Question: SOLUTION:
'''
function REDCapImportRecord() {
const url = 'https://redcap.INSTITUTION.edu/api/'
const testdata = [{
record_id: 'TEST123456',
testfield: 'test'
}]
const body = new FormData();
body.append('token', 'MYTOKEN');
body.append('content', 'record');
body.append('format', 'json');
body.append('data', JSON.stringify(testdata));
const params = {
method: 'POST',
body,
}
return fetch(url, params)
.then(data => {
console.log('fetch data: ', data)
})
.catch(error => console.log('Error: ', error))
}
'''
---
Original question:
I'm creating a React Native app to interface with REDCap and am having difficulty utilizing the API in Javascript.
I've enabled all privileges on REDCap, and I'm able to make calls successfully using PHP and in the REDCap API Playground.
For the app, I'm using fetch:
'''
async function REDCapImport() {
const url = 'https://redcap.med.INSTITUTION.edu/api/'
const testdata = {
record_id: 'TEST1234',
test_field: 'TEST'
}
const params = {
method: 'POST',
token: 'MYTOKEN',
content: 'record',
format: 'json',
type: 'flat',
overwriteBehavior: 'normal',
forceAutoNumber: false,
data: JSON.stringify(testdata),
returnContent: 'count',
returnFormat: 'json',
}
return await fetch(url, params)
.then(data => {
console.log('fetch data: ', data)
})
.then(response => console.log('Response: ', response))
.catch(error => console.log('Error: ', error))
}
}
'''
Here is the PHP that works:
'''
<?php
$data = array(
'token' => 'MYTOKEN',
'content' => 'record',
'format' => 'json',
'type' => 'flat',
'overwriteBehavior' => 'normal',
'forceAutoNumber' => 'false',
'data' => $testdata,
'returnContent' => 'count',
'returnFormat' => 'json'
);
$ch = curl_init();
curl_setopt($ch, CURLOPT_URL, 'https://redcap.med.upenn.edu/api/');
curl_setopt($ch, CURLOPT_RETURNTRANSFER, true);
curl_setopt($ch, CURLOPT_SSL_VERIFYPEER, false);
curl_setopt($ch, CURLOPT_VERBOSE, 0);
curl_setopt($ch, CURLOPT_FOLLOWLOCATION, true);
curl_setopt($ch, CURLOPT_AUTOREFERER, true);
curl_setopt($ch, CURLOPT_MAXREDIRS, 10);
curl_setopt($ch, CURLOPT_CUSTOMREQUEST, 'POST');
curl_setopt($ch, CURLOPT_FRESH_CONNECT, 1);
curl_setopt($ch, CURLOPT_POSTFIELDS, http_build_query($data, '', '&'));
$output = curl_exec($ch);
print $output;
curl_close($ch);
'''
I get a 403 error:

It seems even that in the params object, if I remove the API token it doesn't change the error -- it still returns 403.
It works just fine in PHP, so I feel like I'm doing something wrong as my token and privileges indeed work.
Any help about how to get this request to work in Javascript would be greatly appreciated. Thanks!
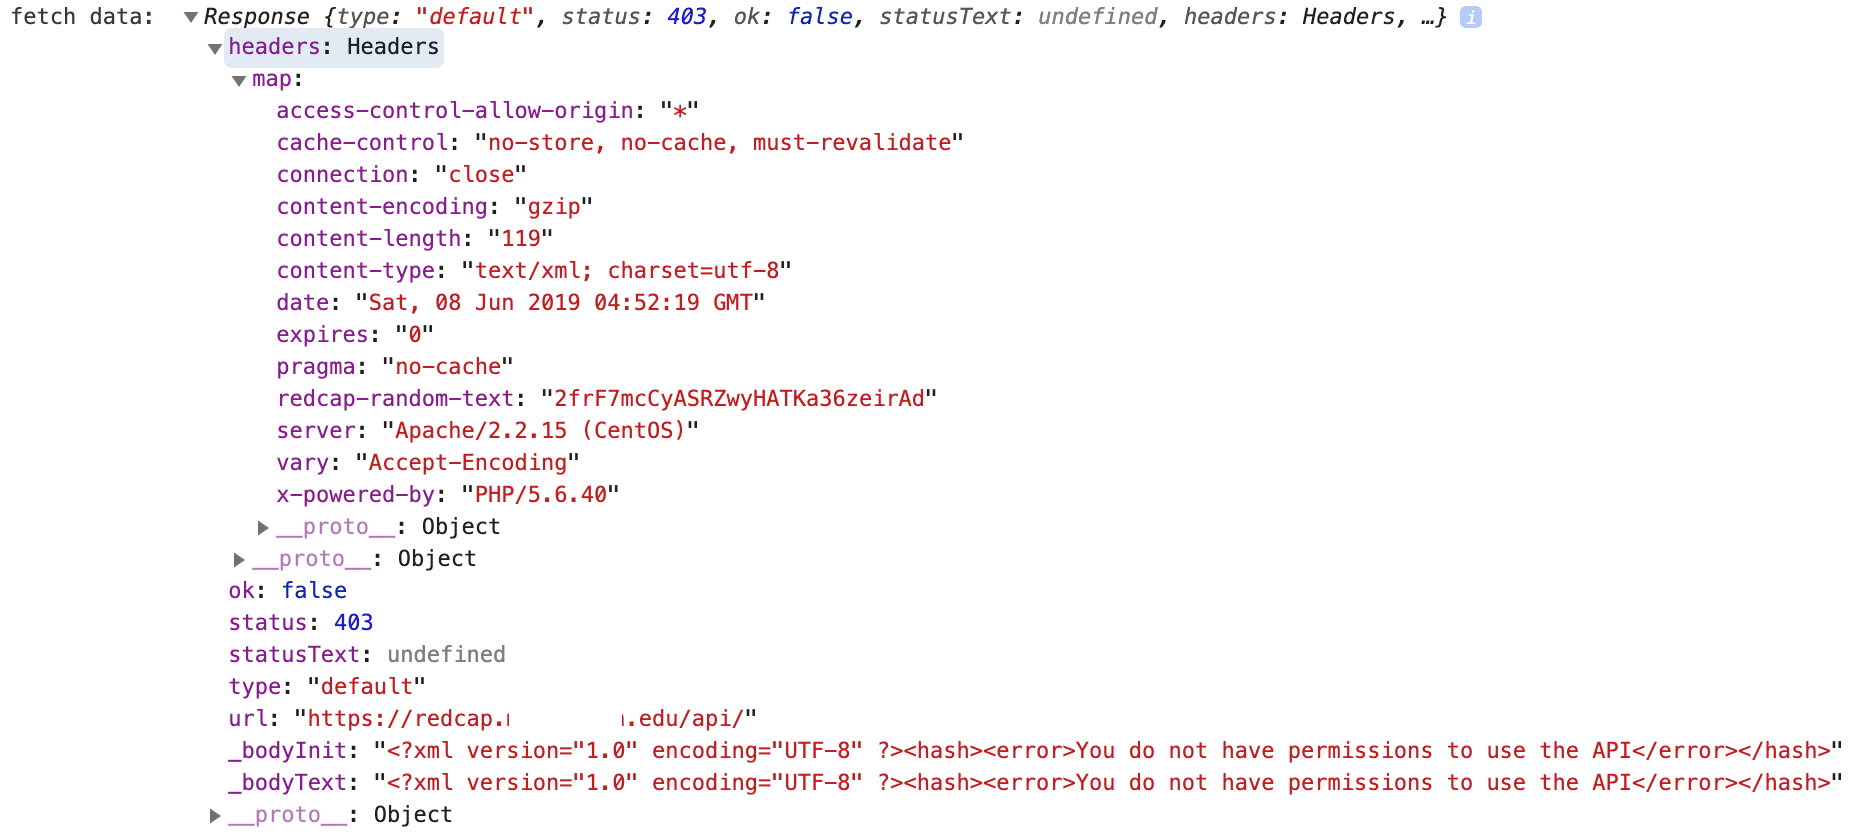
Answer: You are putting your data in the wrong place in your js. The <URL> method's second argument is a settings object not a direct data object. Your data needs to go onto a property of that settings object specifically the 'body' property. It can be in a few different structures blob,FormData,query string etc.
So you would do something like:
'''
let data = new FormData();
data.append('token','your token');
data.append('format','json');
data.append('data',JSON.stringify(testData));
/* etc, keep appending all your data */
let settings={
method:'post',
body:data
};
fetch('url',settings)
'''